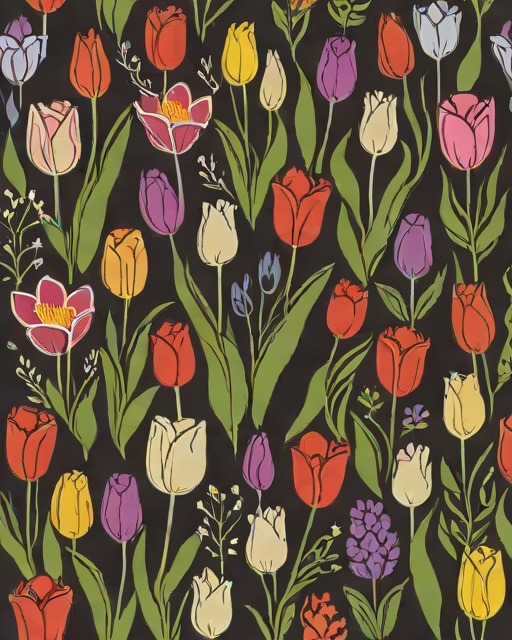
Category: Spring